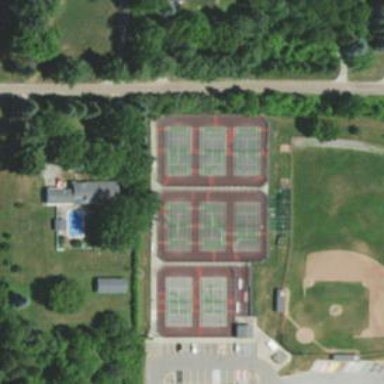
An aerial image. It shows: Tennis court on the leisure land pitch.